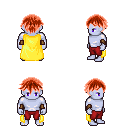
a pixel art fantasy rpg character, male body template, dark elf, purple skin, yellow cape, red pants, red short bangs hairstyle, leather bracers, four views (front, back, left, right), 2x2 character sprite sheet, small pixel art, hard edges, no anti-aliasing